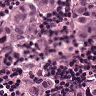
Metastatic tissue present: yes